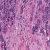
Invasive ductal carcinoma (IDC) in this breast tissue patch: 1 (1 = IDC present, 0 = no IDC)